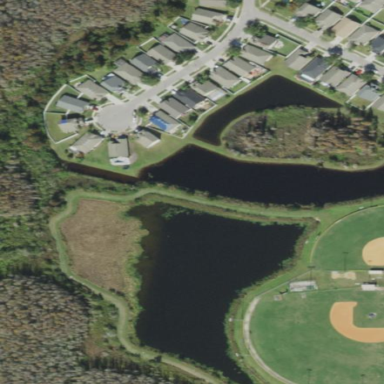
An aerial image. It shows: Pond with natural water.